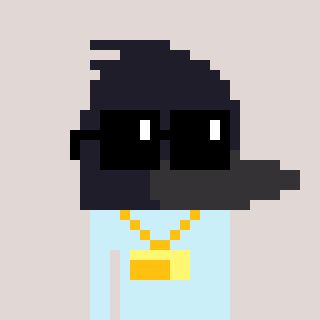
a pixel art character with square black sunglasses, a raven-shaped head and a cold-colored body on a warm background